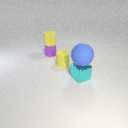
small purple rubber cylinder below small yellow rubber cylinder